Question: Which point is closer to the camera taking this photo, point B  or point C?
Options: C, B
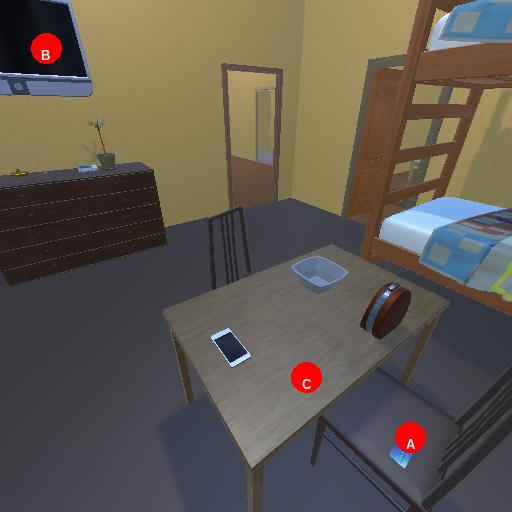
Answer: C